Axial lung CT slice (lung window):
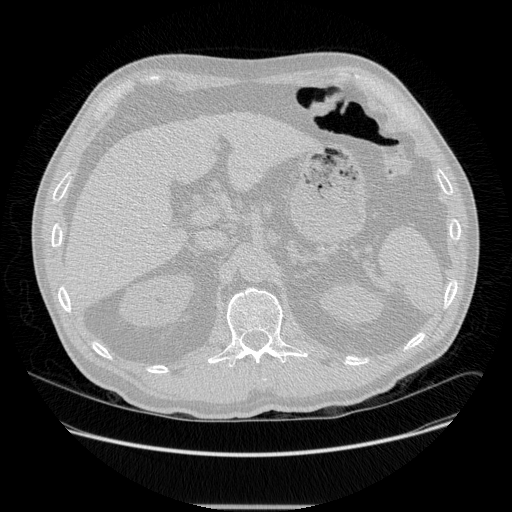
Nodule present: no